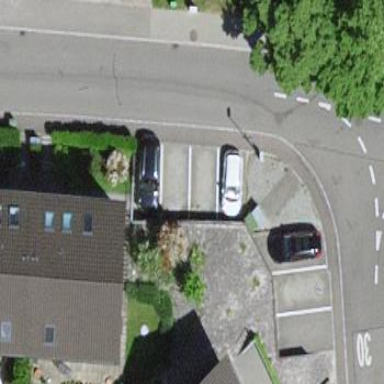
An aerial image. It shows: Street side parking area.